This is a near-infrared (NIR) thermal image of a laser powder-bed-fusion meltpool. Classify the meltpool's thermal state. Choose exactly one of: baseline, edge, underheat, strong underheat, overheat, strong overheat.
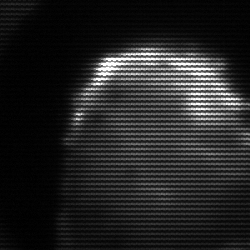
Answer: edge